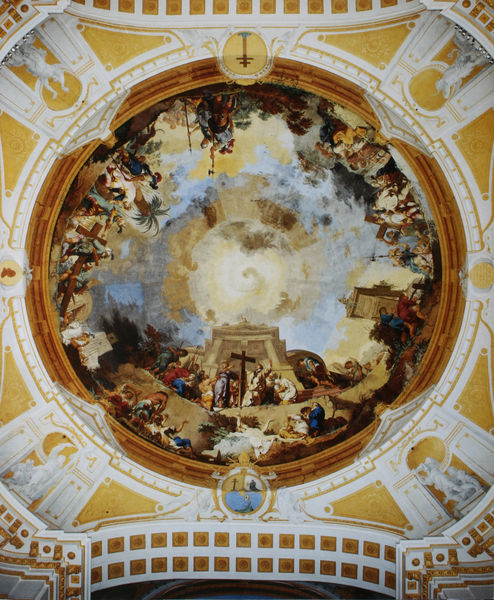
Titel: Kreuzerhöhung
Künstler: Januarius Zick
Standort: Wiblingen
Institution: ehem. Benediktiner-Abteikirche
Schlagwörter: blau, gemälde, gott, himmel, mann, weiß, wolken, frauen, gelb, grün, menschen, braun, bunt, frau, licht, männer, orange, pfeiler, schwarz, säulen, tür, blick, rot, malerei, ornament, barock, rahmen, bild, kirche, sonne, gold, decke, pflanzen, kreis, rund, engel, skulptur, perspektive, figuren, kuppel, soldaten, wandmalerei, stuck, palme, tor, aufsicht, foto, gewölbe, medaillon, kreuz, strahlen, allegorie, ecken, kreuze, putz, statuen, jesus, kreuzigung, untersicht, krieger, zentral, palmen, tempel, kassetten, deckengemälde, fresko, reliefs, jerusalem, illusion, welt, allegorien, sakral, fresco, nischen, deckenmalerei, kassettierung, vierung, zentriert, krez, erdteile, orthodox, leidensweg, quadraturmalerei, palemn, vierungskuppel, tempfel, decke#fresko, stuck#